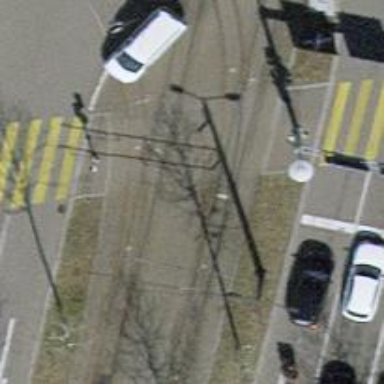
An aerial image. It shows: Tram crossing on the railway.